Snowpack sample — Snodgrass Mountain, Crested Butte, Colorado (2/4/25, 12:06 PM MST)
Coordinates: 38.923, -106.968
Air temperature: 35 °F
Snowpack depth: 80 cm
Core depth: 80 cm
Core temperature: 32 °F
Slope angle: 14°, slope face: 78°
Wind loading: low
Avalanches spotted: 0
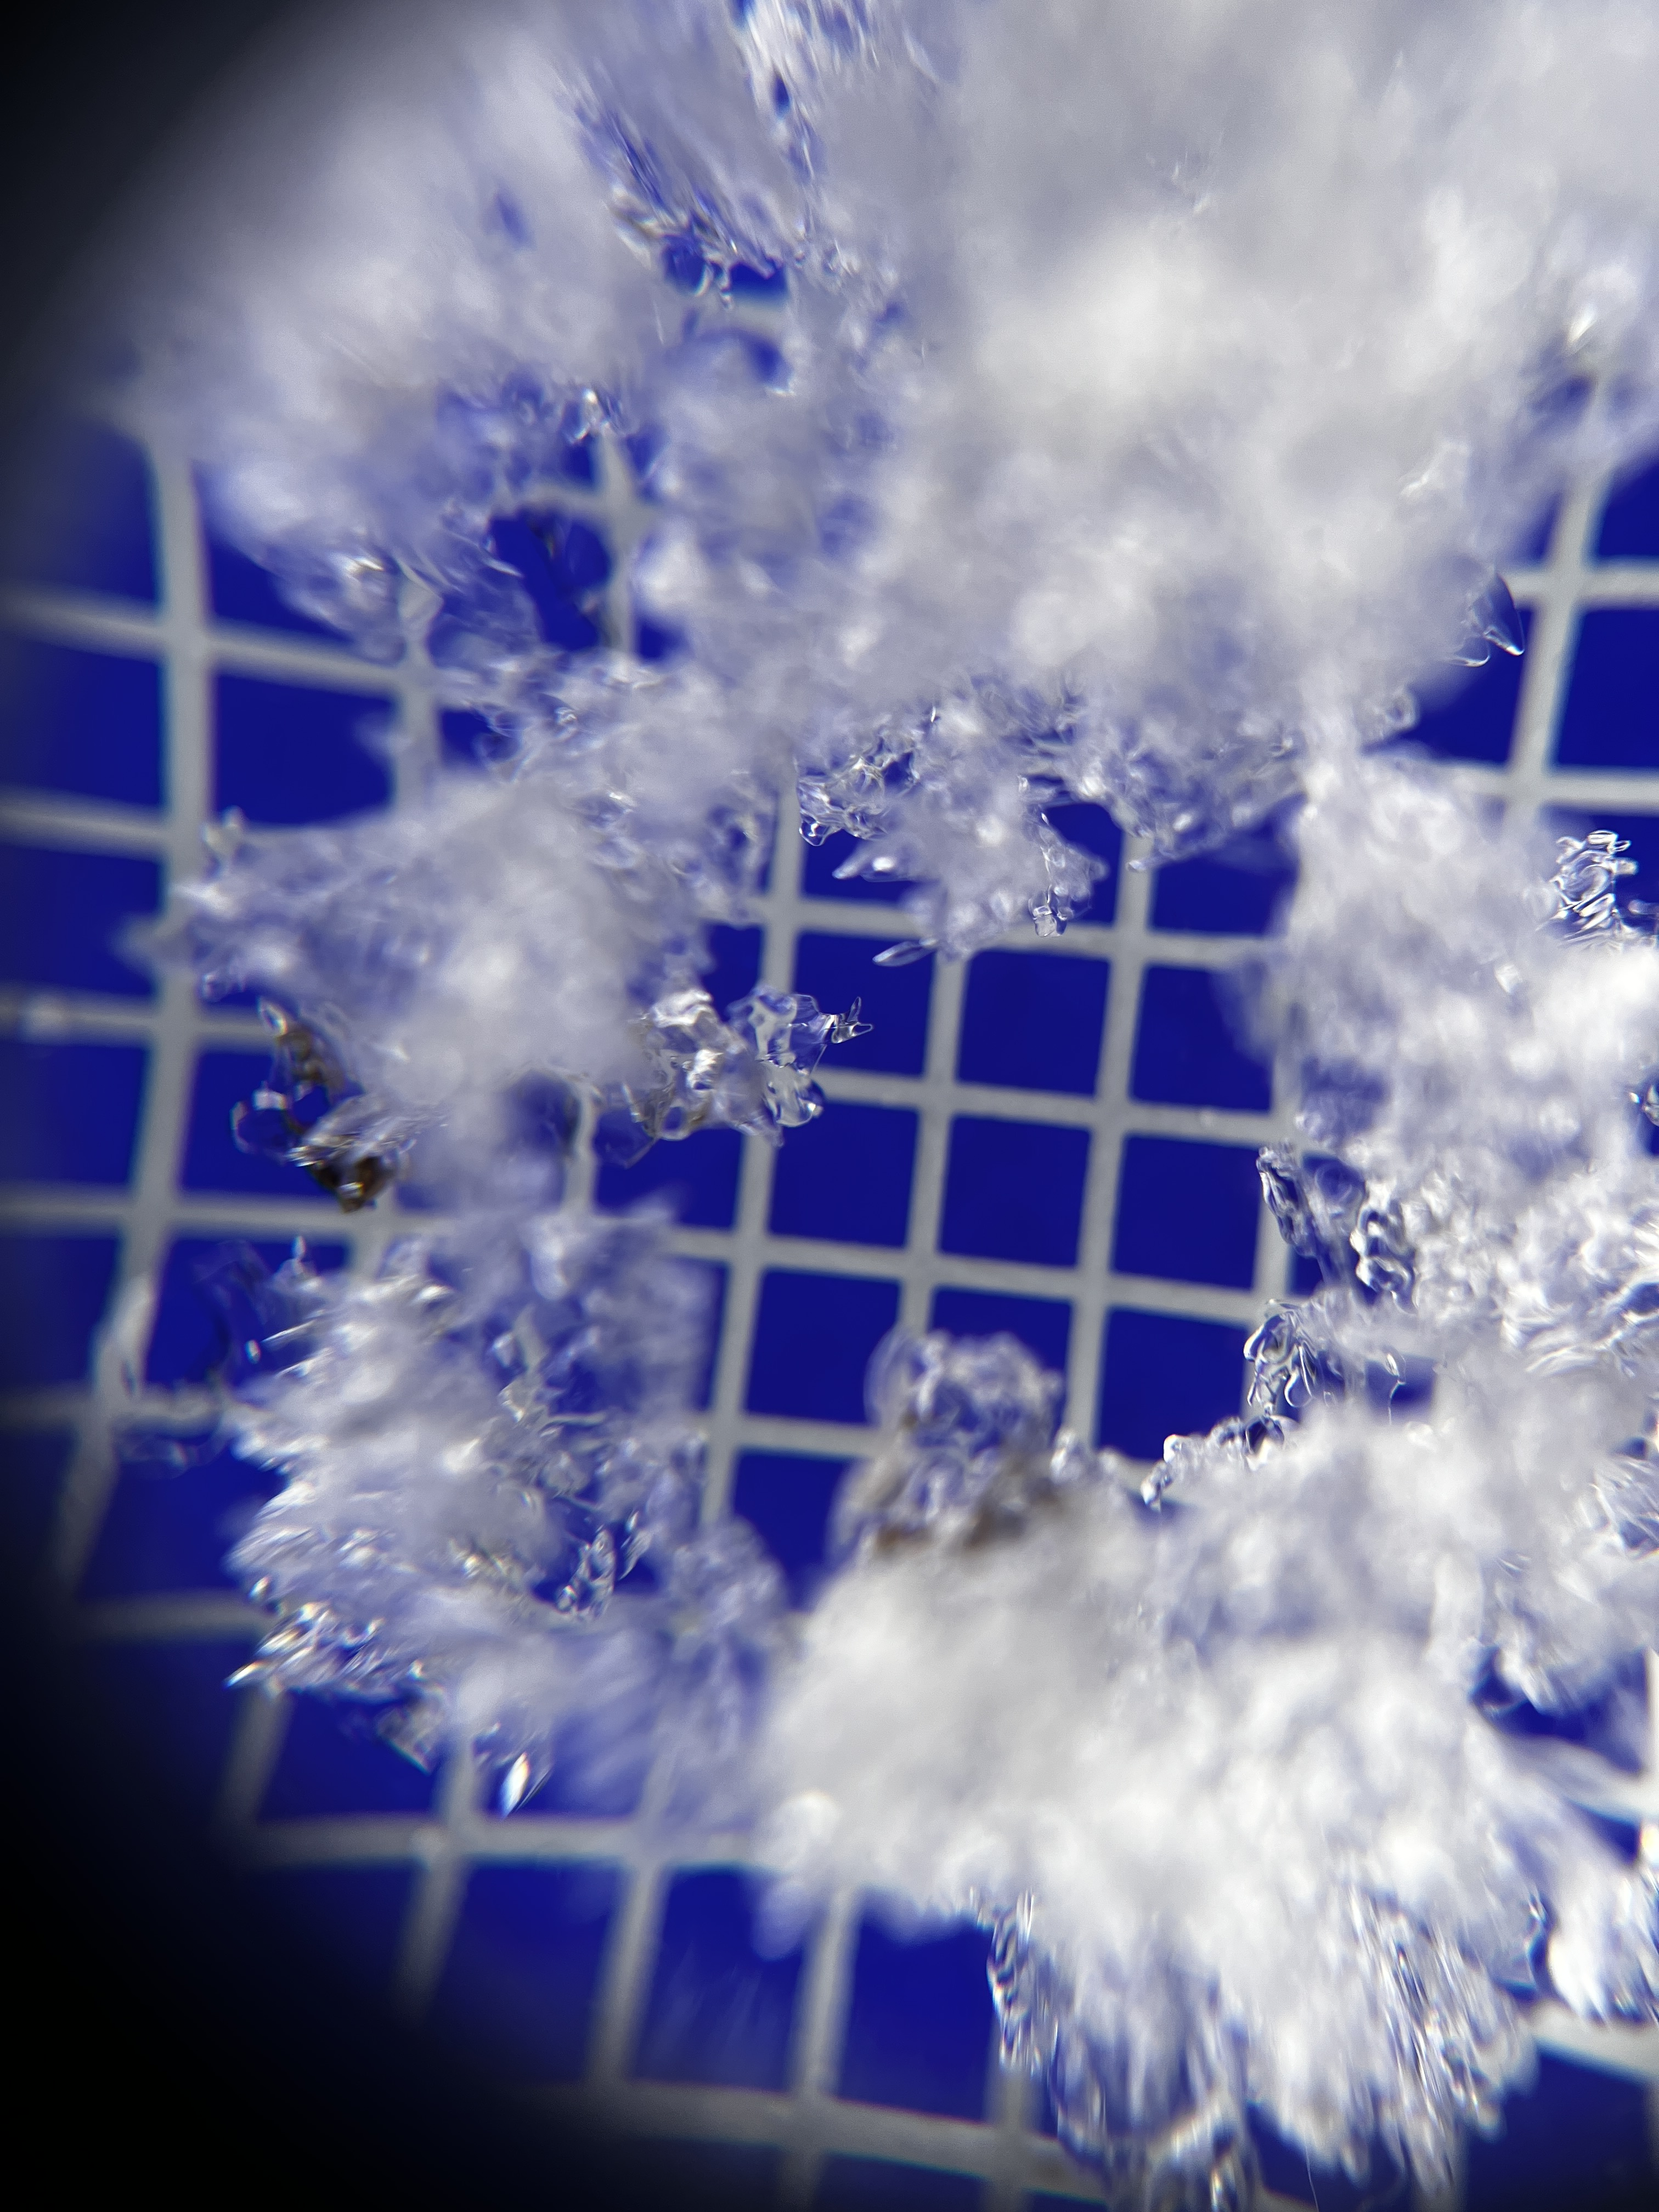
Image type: magnified_profile
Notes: No avalanches nearby, unusually warm weather for the last month reported by residents, Collected 25 yards from treeline